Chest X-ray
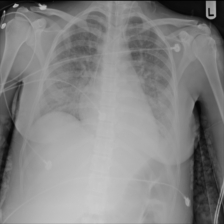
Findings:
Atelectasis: negative
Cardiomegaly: negative
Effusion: negative
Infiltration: positive
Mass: negative
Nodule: negative
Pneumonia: negative
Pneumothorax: negative
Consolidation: negative
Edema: positive
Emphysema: negative
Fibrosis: negative
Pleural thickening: negative
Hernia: negative